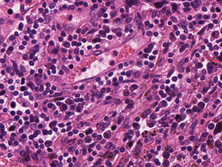
Tumor epithelial tissue: no
Tumor-associated stroma tissue: yes
Normal tissue: no